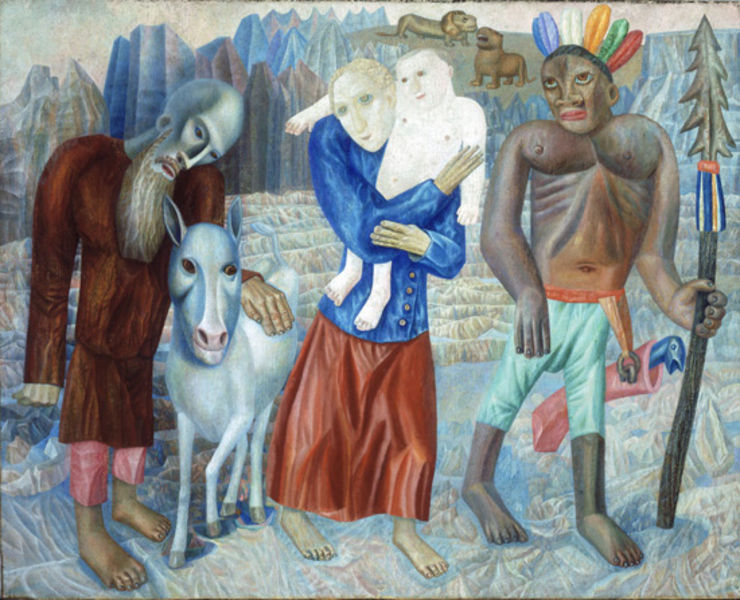
Titel: The Flight into Egypt (The Refugees)
Künstler: Pavel Filonov
Standort: Amherst (Massachusetts, USA)
Institution: Mead Art Museum, Amherst College
Schlagwörter: blau, männer, tiere, rock, bart, hose, stein, kind, bauern, esel, moderne, abstrakt, berge, gebirge, modern, farbe, blue, feathers, hands, men, people, red, white, women, black, dress, face, figures, gray, green, nose, old, painting, robe, woman, zeitgenössisch, glatze, pink, brown, junge, bauer, waffe, african, jesus, man, rocks, sky, tree, girl, landscape, mountain, mountains, street, child, eyes, feet, löwe, speer, color, head dress, mouth, walking, beard, boots, old man, cliffs, dead, josef, abstract, bright, human, arms, family, art, colorful, colors, ground, bald, pants, indianer, animal, horse, finger, fingers, warrior, fields, tiger, baby, cubism, colour, goat, native, primitive, stylized, ziege, native american, ghost, christuskind, joseph, mary, bible, father, kid, indian, hl. familie, arrow, lion, pet, bodies, skull, left, mustache, snake, blonde, muscles, weapon, gemälde, spear, donkey, mule, block, wtf, barefoot, lance, headress, mother and child, bear, warrier, topless, lions, nativity, ribs, beld, man with beard, stiff, huge, tribe, womna, chief, lioness, mountins, donkkey, piccaso, native people, junks, albino, abbs, nantive, niggros, färblich, farbhaft